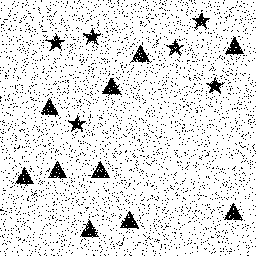
Squares: 0
Triangles: 10
Stars: 6
Total shapes: 16